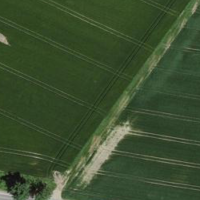
EUNIS habitat code: 52
Species observed at this site:
Cyperus esculentus